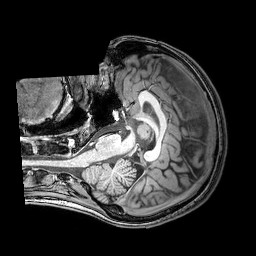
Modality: T1w
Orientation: axial
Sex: female
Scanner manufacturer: philips
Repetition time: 0.008155 s
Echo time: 0.00376 s